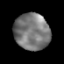
Tissue: prostate
Cell type: T cells
Senescence score: 0.3151
Nuclear area (px): 1263
Mean DAPI intensity: 120.432